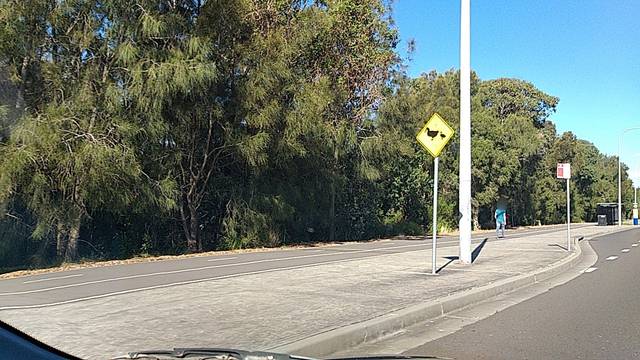
Region: Australia
Coordinates: -34.403, 150.9